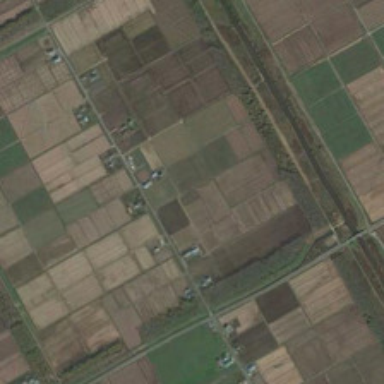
Many pieces of farmlands are together .